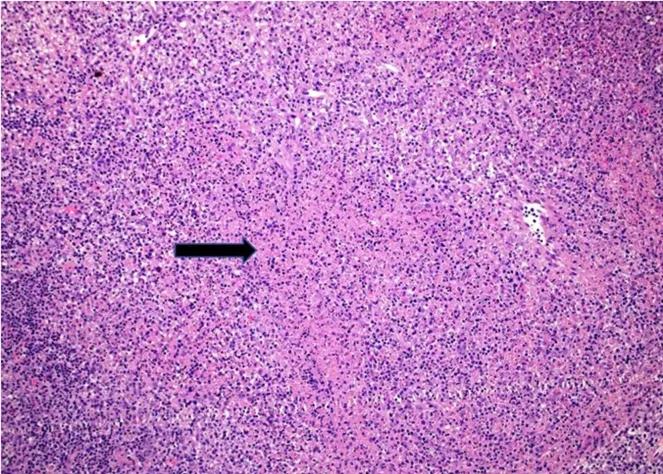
A low magnification H&E showing partial effacement of the lymph node architecture by pale necrotic foci.
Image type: pathology (h&e)